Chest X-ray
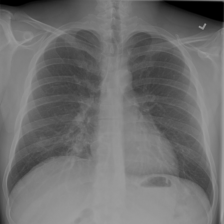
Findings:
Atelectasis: negative
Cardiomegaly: negative
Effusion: negative
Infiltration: positive
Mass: negative
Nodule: negative
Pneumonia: negative
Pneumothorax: negative
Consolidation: negative
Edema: negative
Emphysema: negative
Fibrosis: negative
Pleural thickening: negative
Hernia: negative